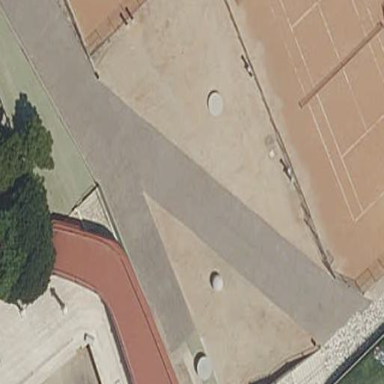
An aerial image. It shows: Tennis court on pitch designated for leisure land.